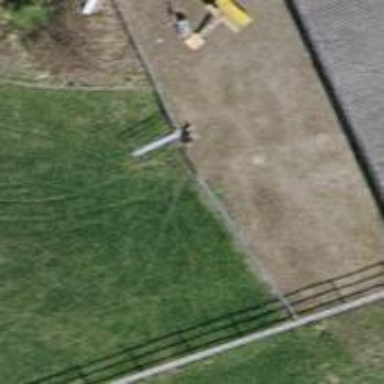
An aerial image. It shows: Fence.